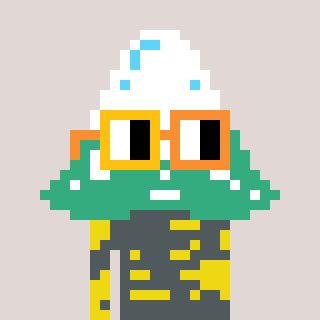
a pixel art character with square yellow and orange glasses, a snowy mountain-shaped head and a yellow-colored body on a warm background